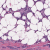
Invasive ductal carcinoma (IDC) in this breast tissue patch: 1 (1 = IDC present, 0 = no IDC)